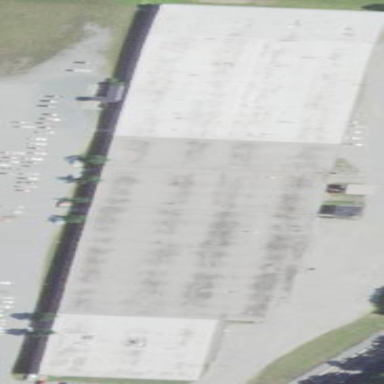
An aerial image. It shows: Industrial building.